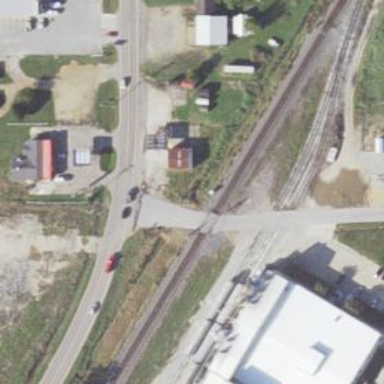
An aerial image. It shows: Level crossing along the railway.